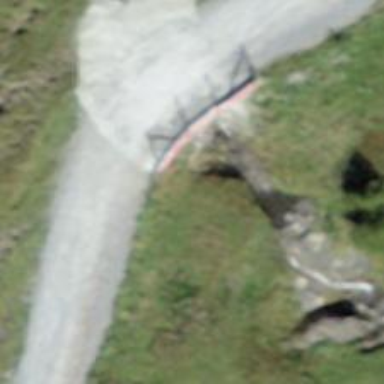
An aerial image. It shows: Tunnel.